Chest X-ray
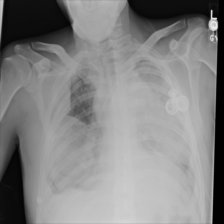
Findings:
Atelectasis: negative
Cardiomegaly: negative
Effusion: negative
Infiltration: negative
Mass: negative
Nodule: negative
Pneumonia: negative
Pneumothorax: negative
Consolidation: negative
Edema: negative
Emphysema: negative
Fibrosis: negative
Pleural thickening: positive
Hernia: negative